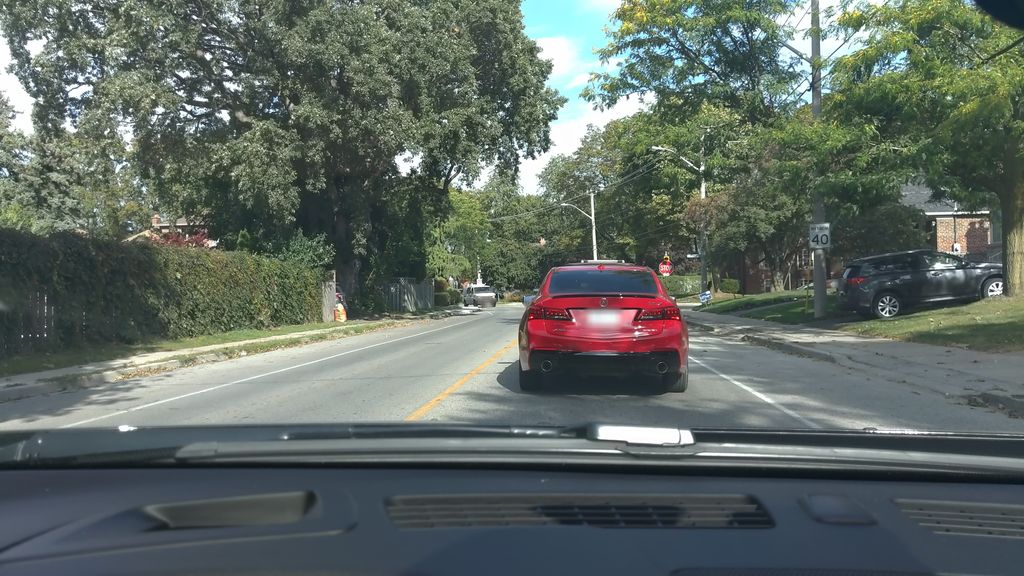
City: toronto